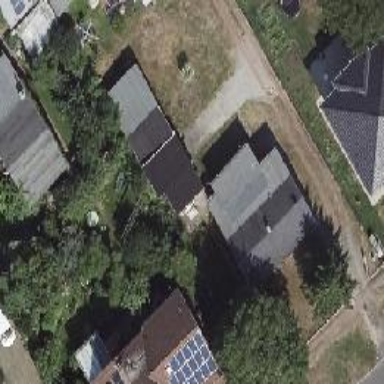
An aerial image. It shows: Garage building.